Interaction volume radius: 5 \u00c5
Interaction volume height: 25 \u00c5
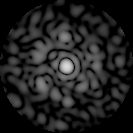
Disorder parameter: 0.7818